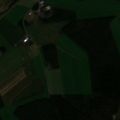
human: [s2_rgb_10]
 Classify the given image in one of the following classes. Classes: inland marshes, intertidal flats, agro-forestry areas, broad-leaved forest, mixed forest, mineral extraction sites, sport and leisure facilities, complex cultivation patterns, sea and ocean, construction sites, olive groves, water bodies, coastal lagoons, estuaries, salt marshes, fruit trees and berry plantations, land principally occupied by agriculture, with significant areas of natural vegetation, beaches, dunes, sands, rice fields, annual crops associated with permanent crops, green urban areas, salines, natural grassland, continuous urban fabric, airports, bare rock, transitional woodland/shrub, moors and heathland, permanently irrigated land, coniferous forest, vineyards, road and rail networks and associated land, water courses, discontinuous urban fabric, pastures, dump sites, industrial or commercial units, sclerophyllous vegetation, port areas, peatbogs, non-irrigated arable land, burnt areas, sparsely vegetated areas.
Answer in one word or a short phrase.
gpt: non-irrigated arable land, coniferous forest, mixed forest